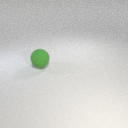
large green rubber sphere